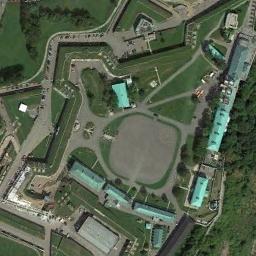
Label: palace